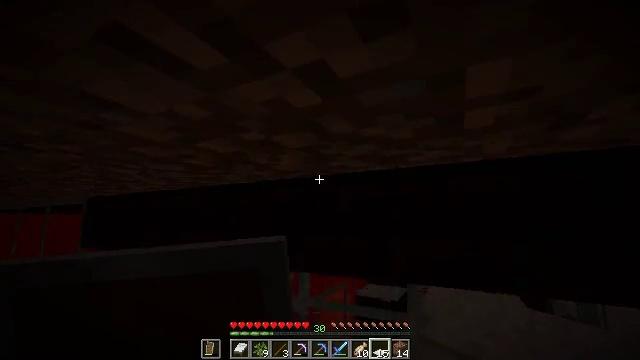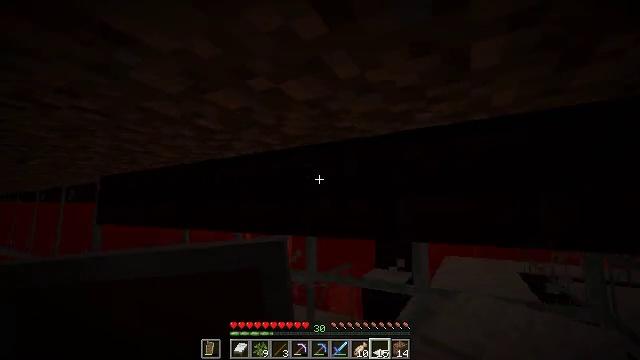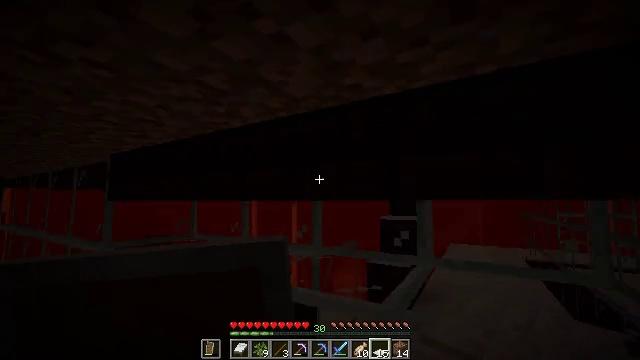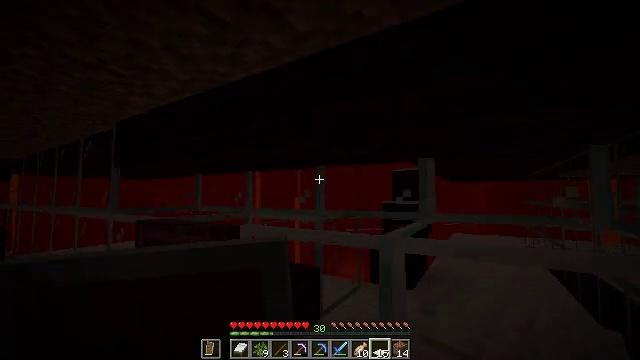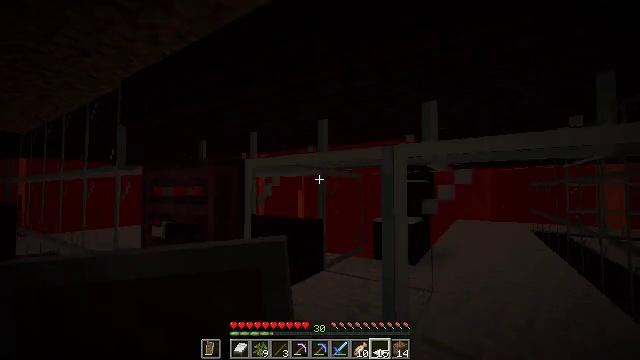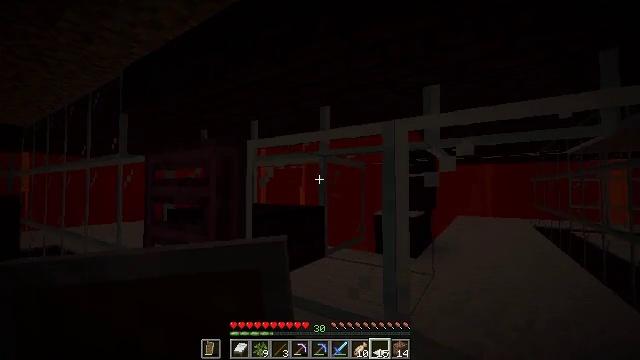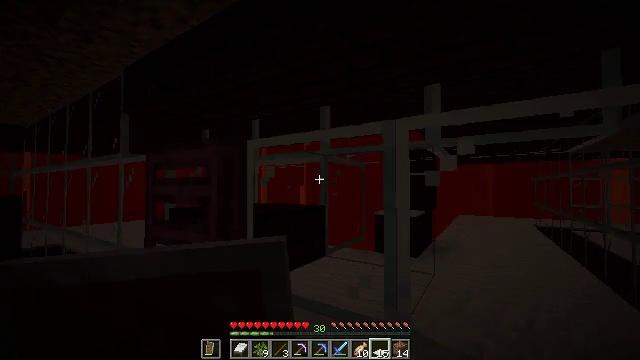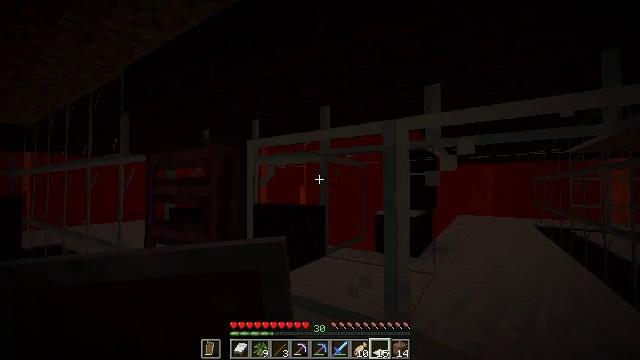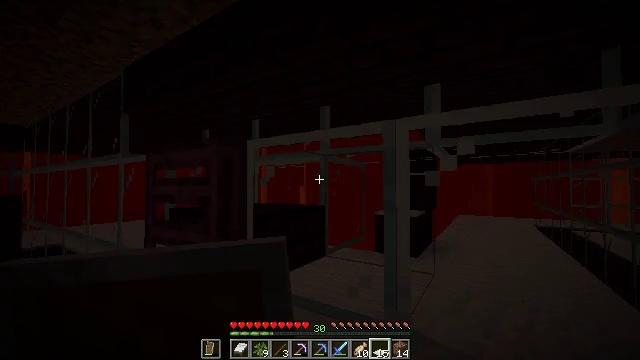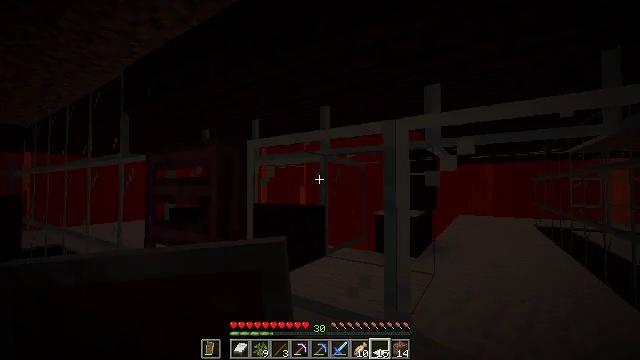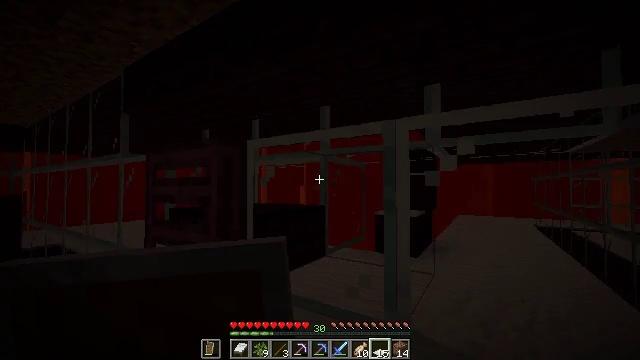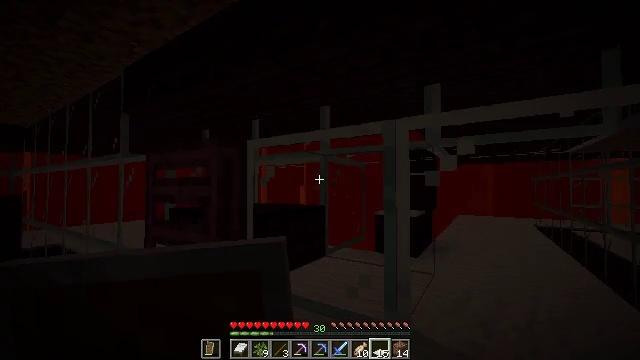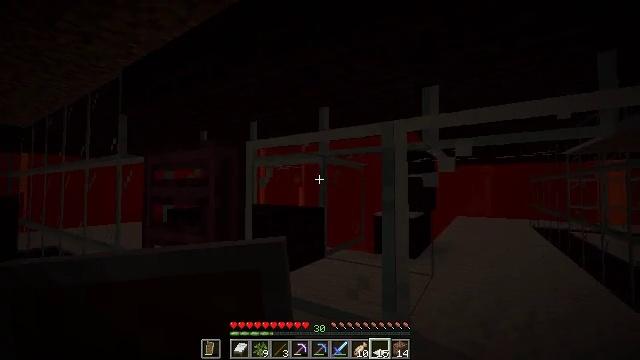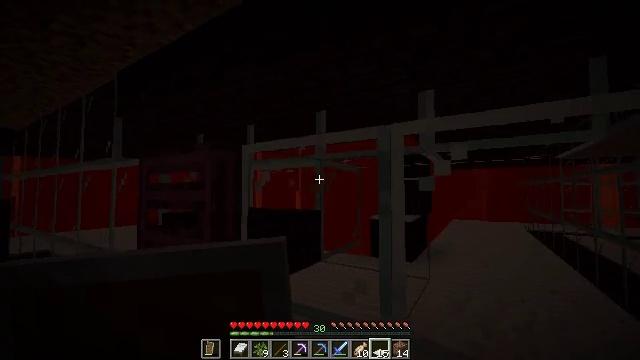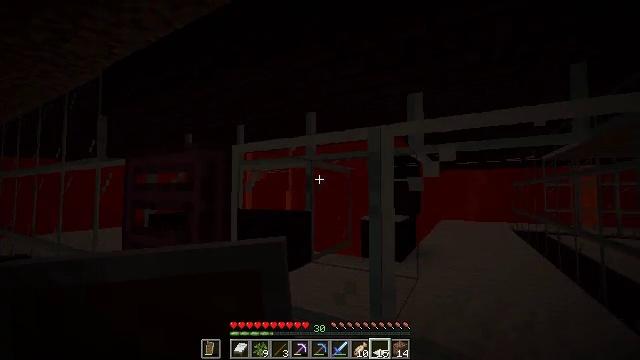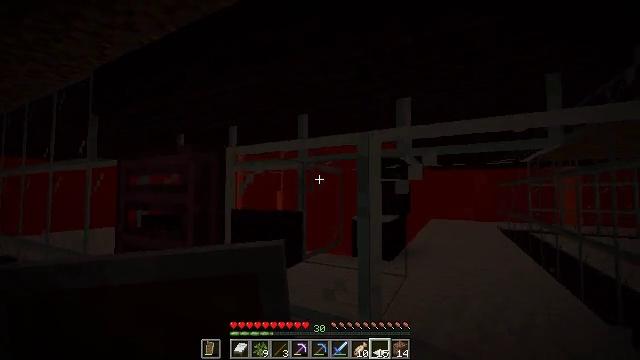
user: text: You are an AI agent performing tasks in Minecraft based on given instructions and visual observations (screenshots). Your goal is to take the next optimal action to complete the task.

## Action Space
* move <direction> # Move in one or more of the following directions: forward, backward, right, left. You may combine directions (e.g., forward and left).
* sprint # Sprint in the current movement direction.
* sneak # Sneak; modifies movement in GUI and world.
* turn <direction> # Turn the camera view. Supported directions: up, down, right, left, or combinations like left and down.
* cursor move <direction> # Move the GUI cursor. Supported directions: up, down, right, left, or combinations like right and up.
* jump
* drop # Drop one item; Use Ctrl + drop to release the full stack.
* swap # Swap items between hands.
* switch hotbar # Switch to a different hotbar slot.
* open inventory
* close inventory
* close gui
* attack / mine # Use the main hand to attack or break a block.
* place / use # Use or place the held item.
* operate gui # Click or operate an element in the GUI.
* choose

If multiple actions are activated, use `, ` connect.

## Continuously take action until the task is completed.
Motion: motion action
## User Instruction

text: Remove the glass to use the space.
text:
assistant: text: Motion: turn left and down, jump
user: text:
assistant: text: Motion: turn left and down, jump
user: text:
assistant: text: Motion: turn down, jump
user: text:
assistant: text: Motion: turn down, jump
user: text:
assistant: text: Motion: no_op
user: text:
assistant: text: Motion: no_op
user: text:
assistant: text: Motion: no_op
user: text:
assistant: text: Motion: no_op
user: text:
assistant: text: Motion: no_op
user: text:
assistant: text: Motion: no_op
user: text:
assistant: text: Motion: no_op
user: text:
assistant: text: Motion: no_op
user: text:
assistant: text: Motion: no_op
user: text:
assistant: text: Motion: turn right
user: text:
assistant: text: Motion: move back, turn right
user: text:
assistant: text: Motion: move back and move right
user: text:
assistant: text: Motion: move back and move right
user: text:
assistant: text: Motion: move back and move right
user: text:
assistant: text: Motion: move back and move right
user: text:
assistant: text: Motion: turn up
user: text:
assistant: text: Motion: turn up
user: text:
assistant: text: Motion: turn up
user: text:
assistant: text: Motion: turn right and up
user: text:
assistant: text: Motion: turn up
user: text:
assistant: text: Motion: no_op
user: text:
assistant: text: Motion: no_op
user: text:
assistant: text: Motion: turn up
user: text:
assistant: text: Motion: turn up
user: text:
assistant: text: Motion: no_op
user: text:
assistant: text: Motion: no_op